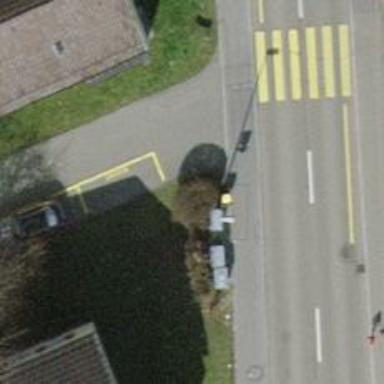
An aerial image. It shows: Post box.